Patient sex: F
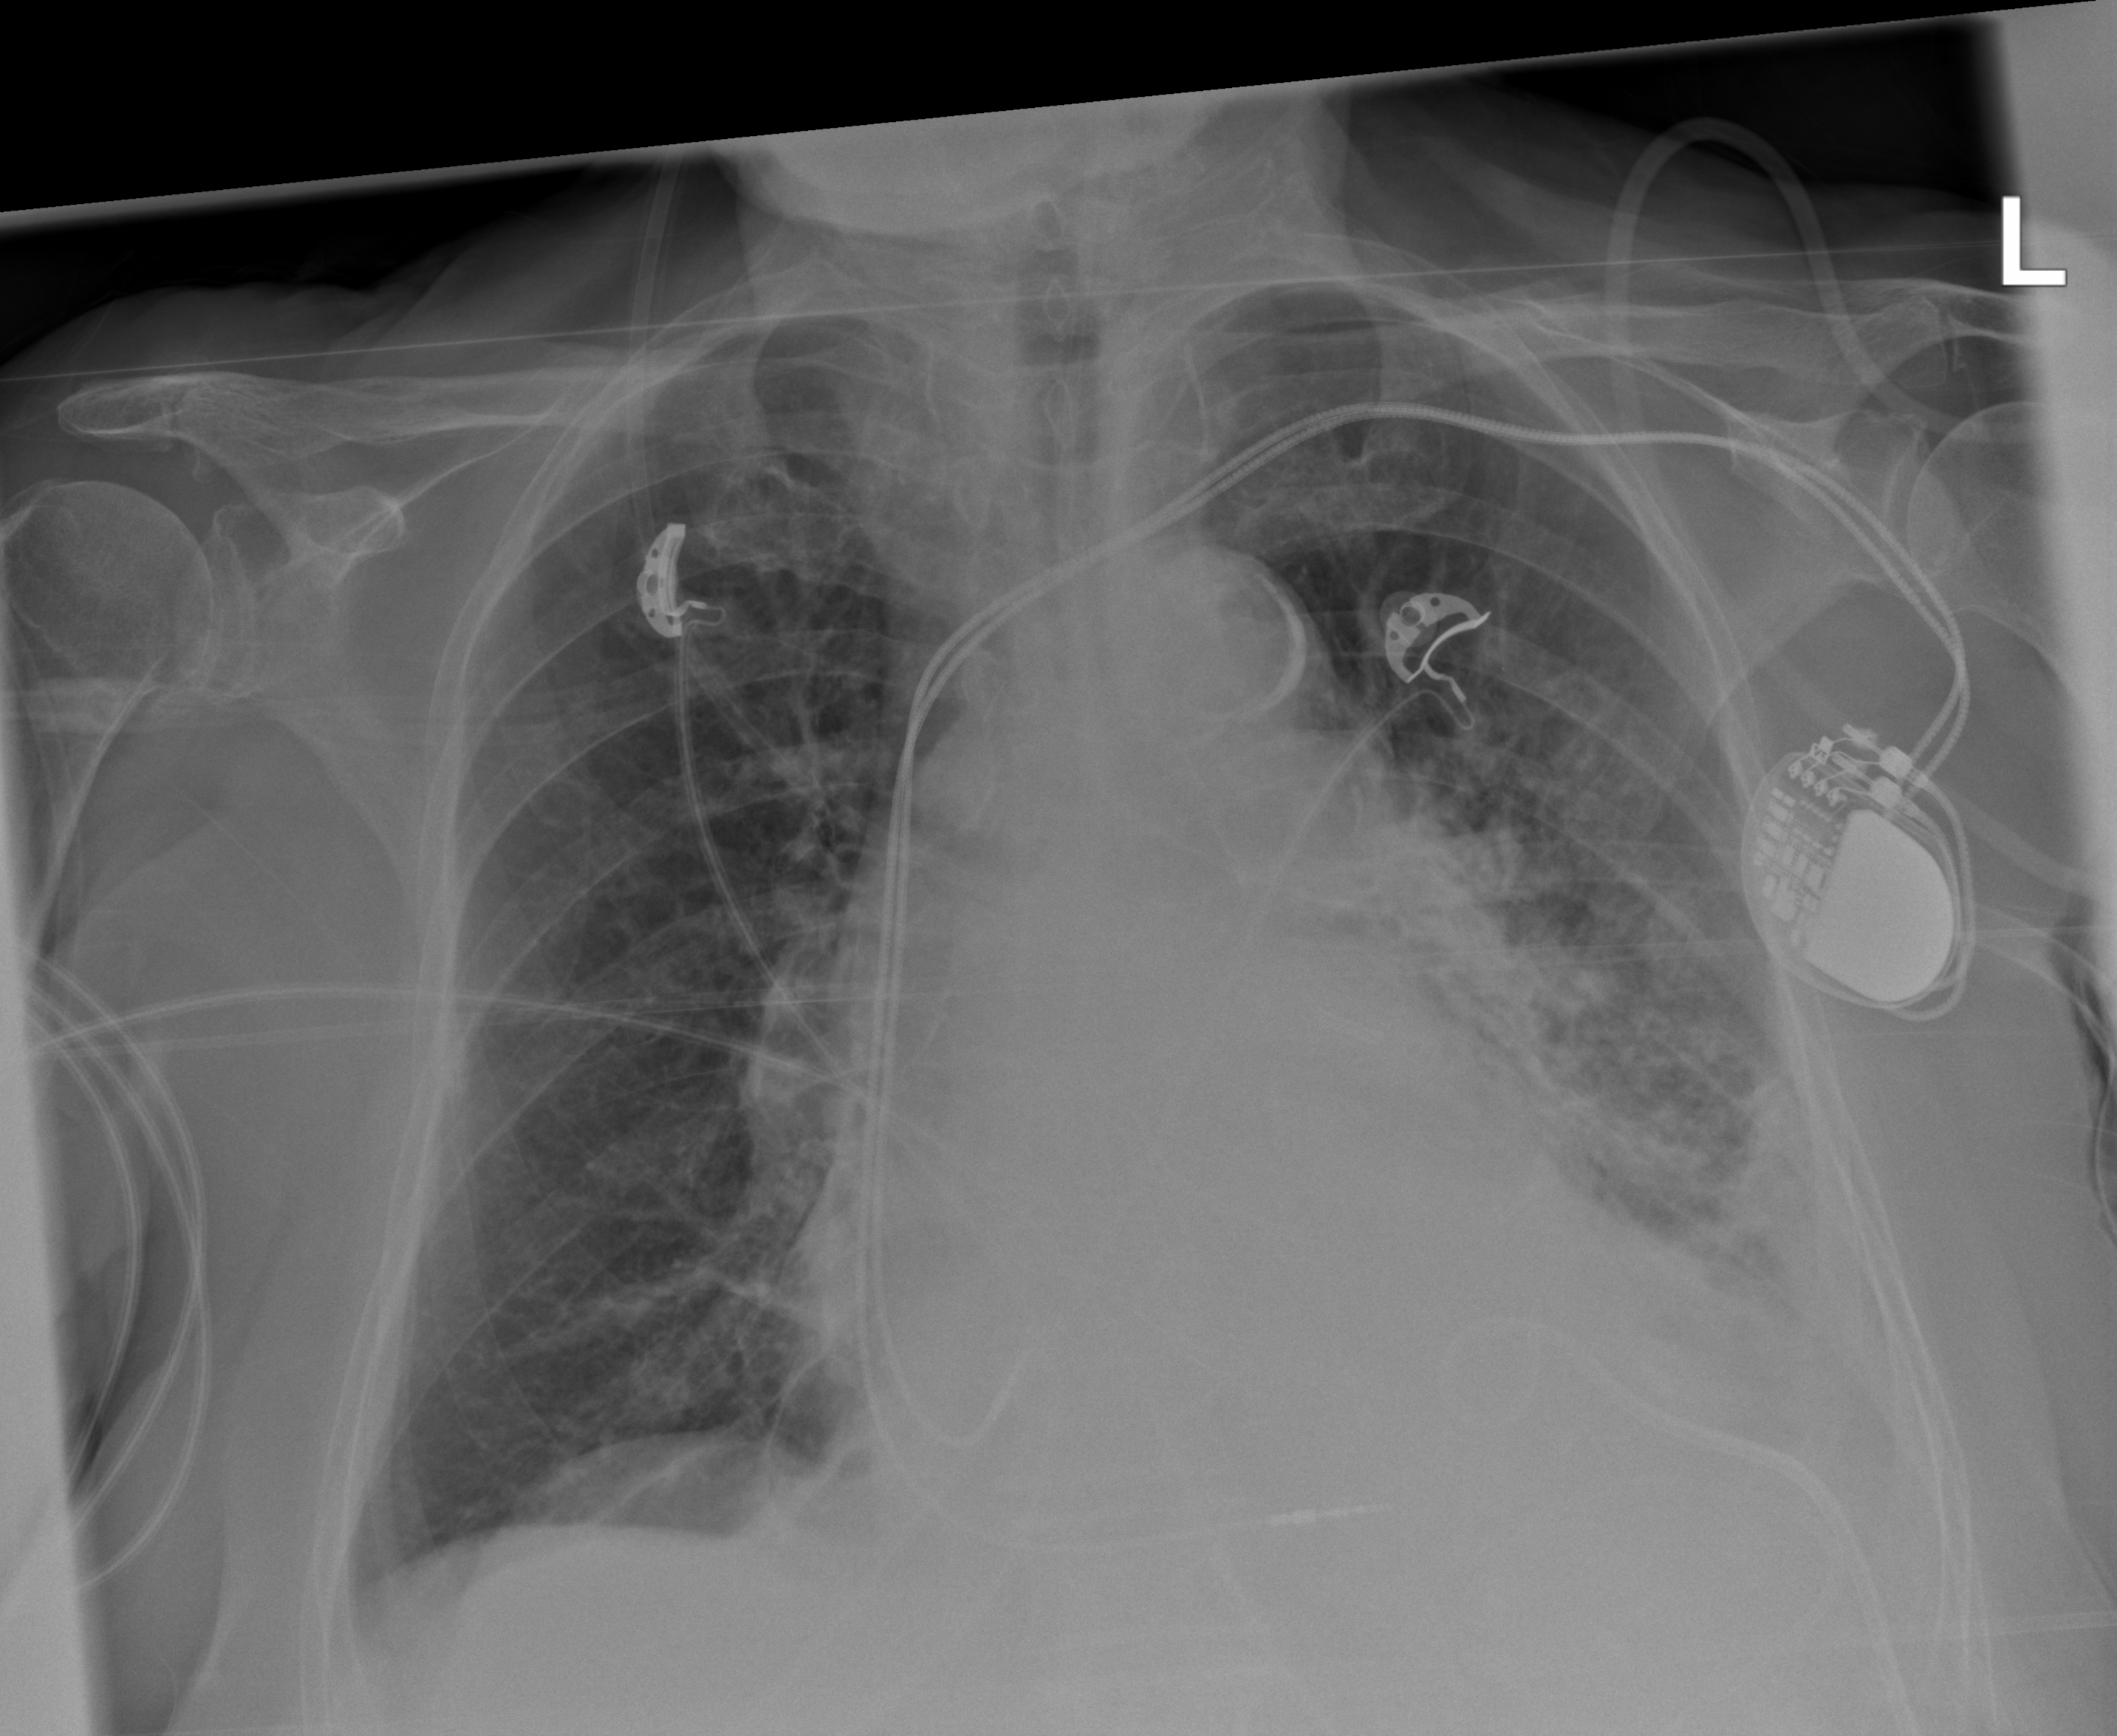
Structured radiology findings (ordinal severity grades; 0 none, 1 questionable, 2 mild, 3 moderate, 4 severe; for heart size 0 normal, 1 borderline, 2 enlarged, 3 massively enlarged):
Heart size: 2
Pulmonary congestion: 2
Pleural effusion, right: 2
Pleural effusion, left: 2
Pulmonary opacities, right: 2
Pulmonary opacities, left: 2
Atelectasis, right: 2
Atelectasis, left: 2